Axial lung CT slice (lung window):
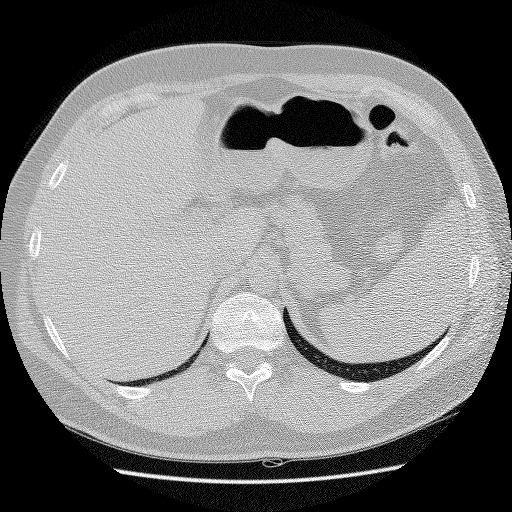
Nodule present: no